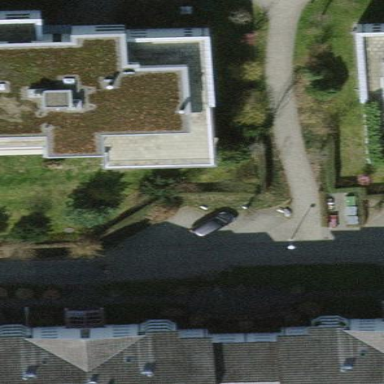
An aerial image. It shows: Building with apartments and flat roof.